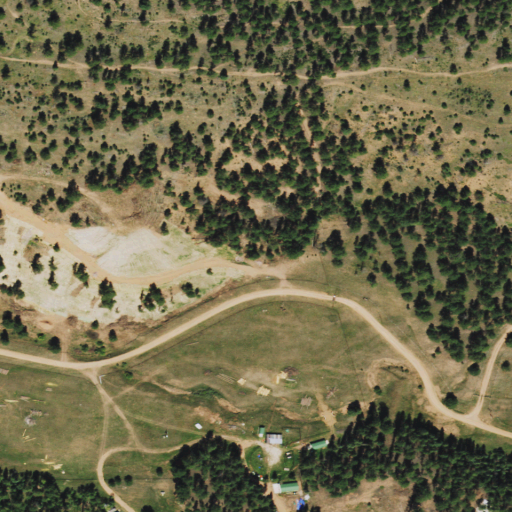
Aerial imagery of valley in Colorado named Rupp Gulch containing evergreen forest, grassland, shrub, and open development